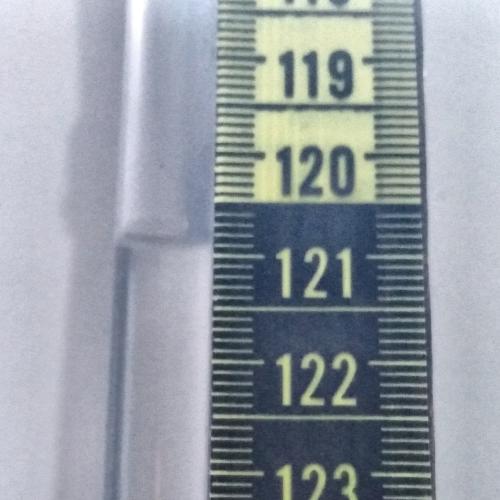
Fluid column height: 120.9 cm